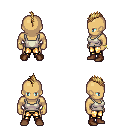
a pixel art fantasy rpg character, male body template, human, tanned skin, white pirate shirt, gold greaves, blonde mohawk hairstyle, bracelets, brown shoes, four views (front, back, left, right), 2x2 character sprite sheet, small pixel art, hard edges, no anti-aliasing